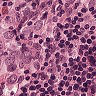
Metastatic tissue present: yes